Chest X-ray:
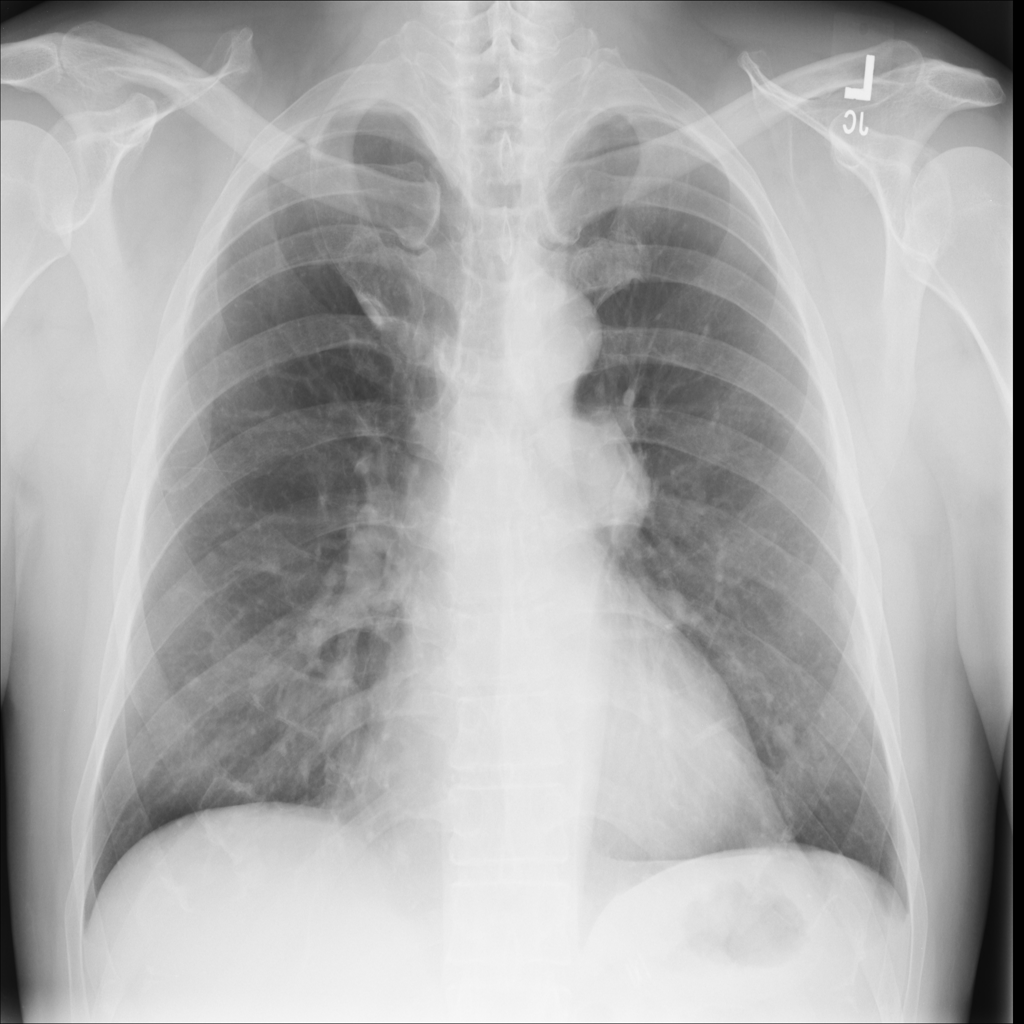
Findings: Nodule, Diffuse Nodule
No abnormal finding: no